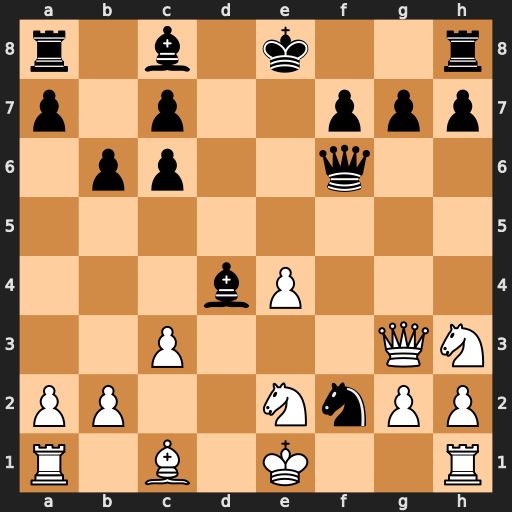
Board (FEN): r1b1k2r/p1p2ppp/1pp2q2/8/3bP3/2P3QN/PP2NnPP/R1B1K2R
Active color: w
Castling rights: KQkq
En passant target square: -
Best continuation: Nxf2 Bxf2+ Qxf2 Qxf2+ Kxf2